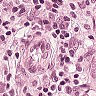
Metastatic tissue present: yes